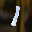
Label: 1